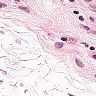
Metastatic tissue present: no